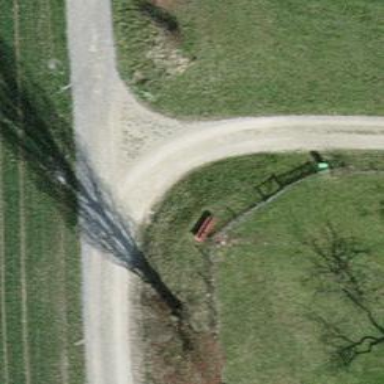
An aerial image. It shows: Red bench.